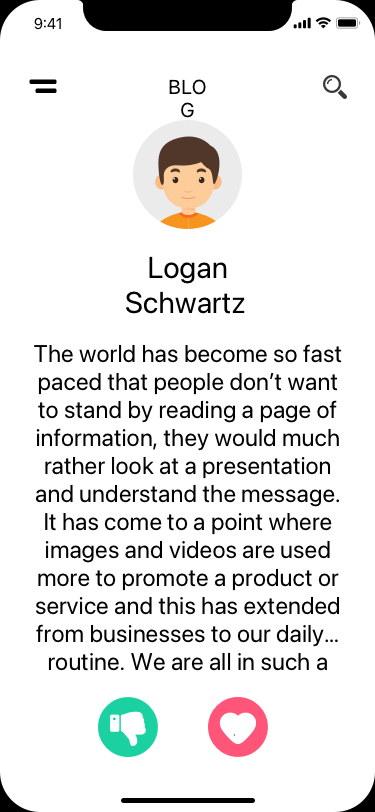
Text in this UI design:
Logan
Schwartz
The world has become so fast paced that people don’t want to stand by reading a page of information, they would much rather look at a presentation and understand the message. It has come to a point where images and videos are used more to promote a product or service and this has extended from businesses to our daily…routine. We are all in such a hurry that we wave bye instead of saying “goodbye”, show the watch to point to the time and so on. It is a healthy habit considering how we use our hands and motions to indicate what we are upto or capable of. Imagine dancing a few steps to tell someone you are off to a dance class? That would impress them to no end. The same applies when you are interacting with others online through a forum. You can take the assistance of MySpace Layouts to dress up your pages and convey messages to people who come by. These MySpace Layouts will have boxes for content, and for your personal information. There will also be provisions given in the MySpace Layouts for putting up pictures and videos. One might even be able to use the MySpace Layouts to put in a slideshow of their favorite pictures.

As long as the page does not look too cluttered or it becomes difficult for people to read the text, these extra frills from MySpace Layouts can remain. However, if by using these from the MySpace Layouts, you are aiming at cutting across as professional, you might not really succeed. Because when our pages are filled with text, pictures and other fun elements, it loses its professionalism and becomes a fun page. So, it is advisable for you to choose from the MySpace Layouts sensibly. It might help make friends, but will it help you in your professional endeavors by using those MySpace Layouts? The MySpace Layouts site offers more than just backgrounds and most of us who have been there know this fact. There are surveys that we can create on MySpace Layouts page that will help us find out about others, or reveal more about ourselves. Apart from this, the MySpace Layouts website will contain MySpace music backgrounds, which will have musical notes or instruments as the background picture. These MySpace Layouts work well for a musician or an aspiring singer. Similarly, if a person loves animals, they can put in one of the many MySpace Layouts available on the site. Or they could upload a picture of their pet and using MySpace Layouts generator; create their own personalized one of a kind background. Whatever you decide to do with the MySpace Layouts, make sure to have put some thought into it if you are hoping to see some kind of visible improvement in your career or job front, welcoming new opportunities.
blog